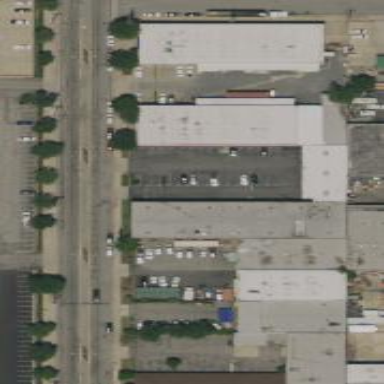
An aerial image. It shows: Industrial building.